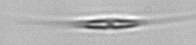
Label: Cylindrotheca